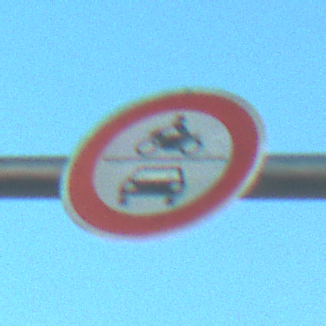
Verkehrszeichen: VerbotKraftfahrzeuge
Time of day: SunriseSunset
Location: Outdoor (RoadRail)
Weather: PartlyCloudy
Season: NotSpecified
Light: Natural